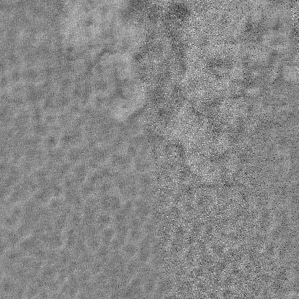
Label: frost